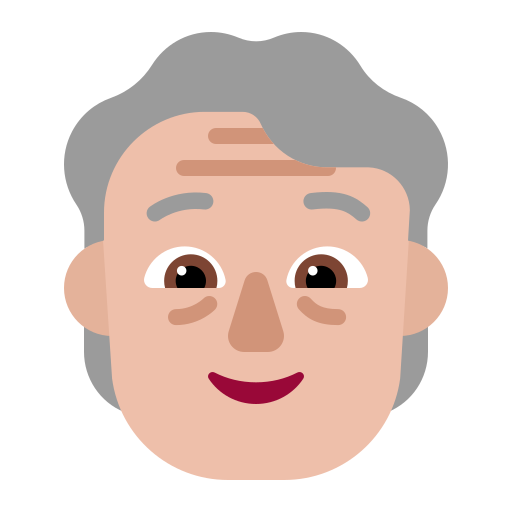
older person flat  light